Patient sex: F
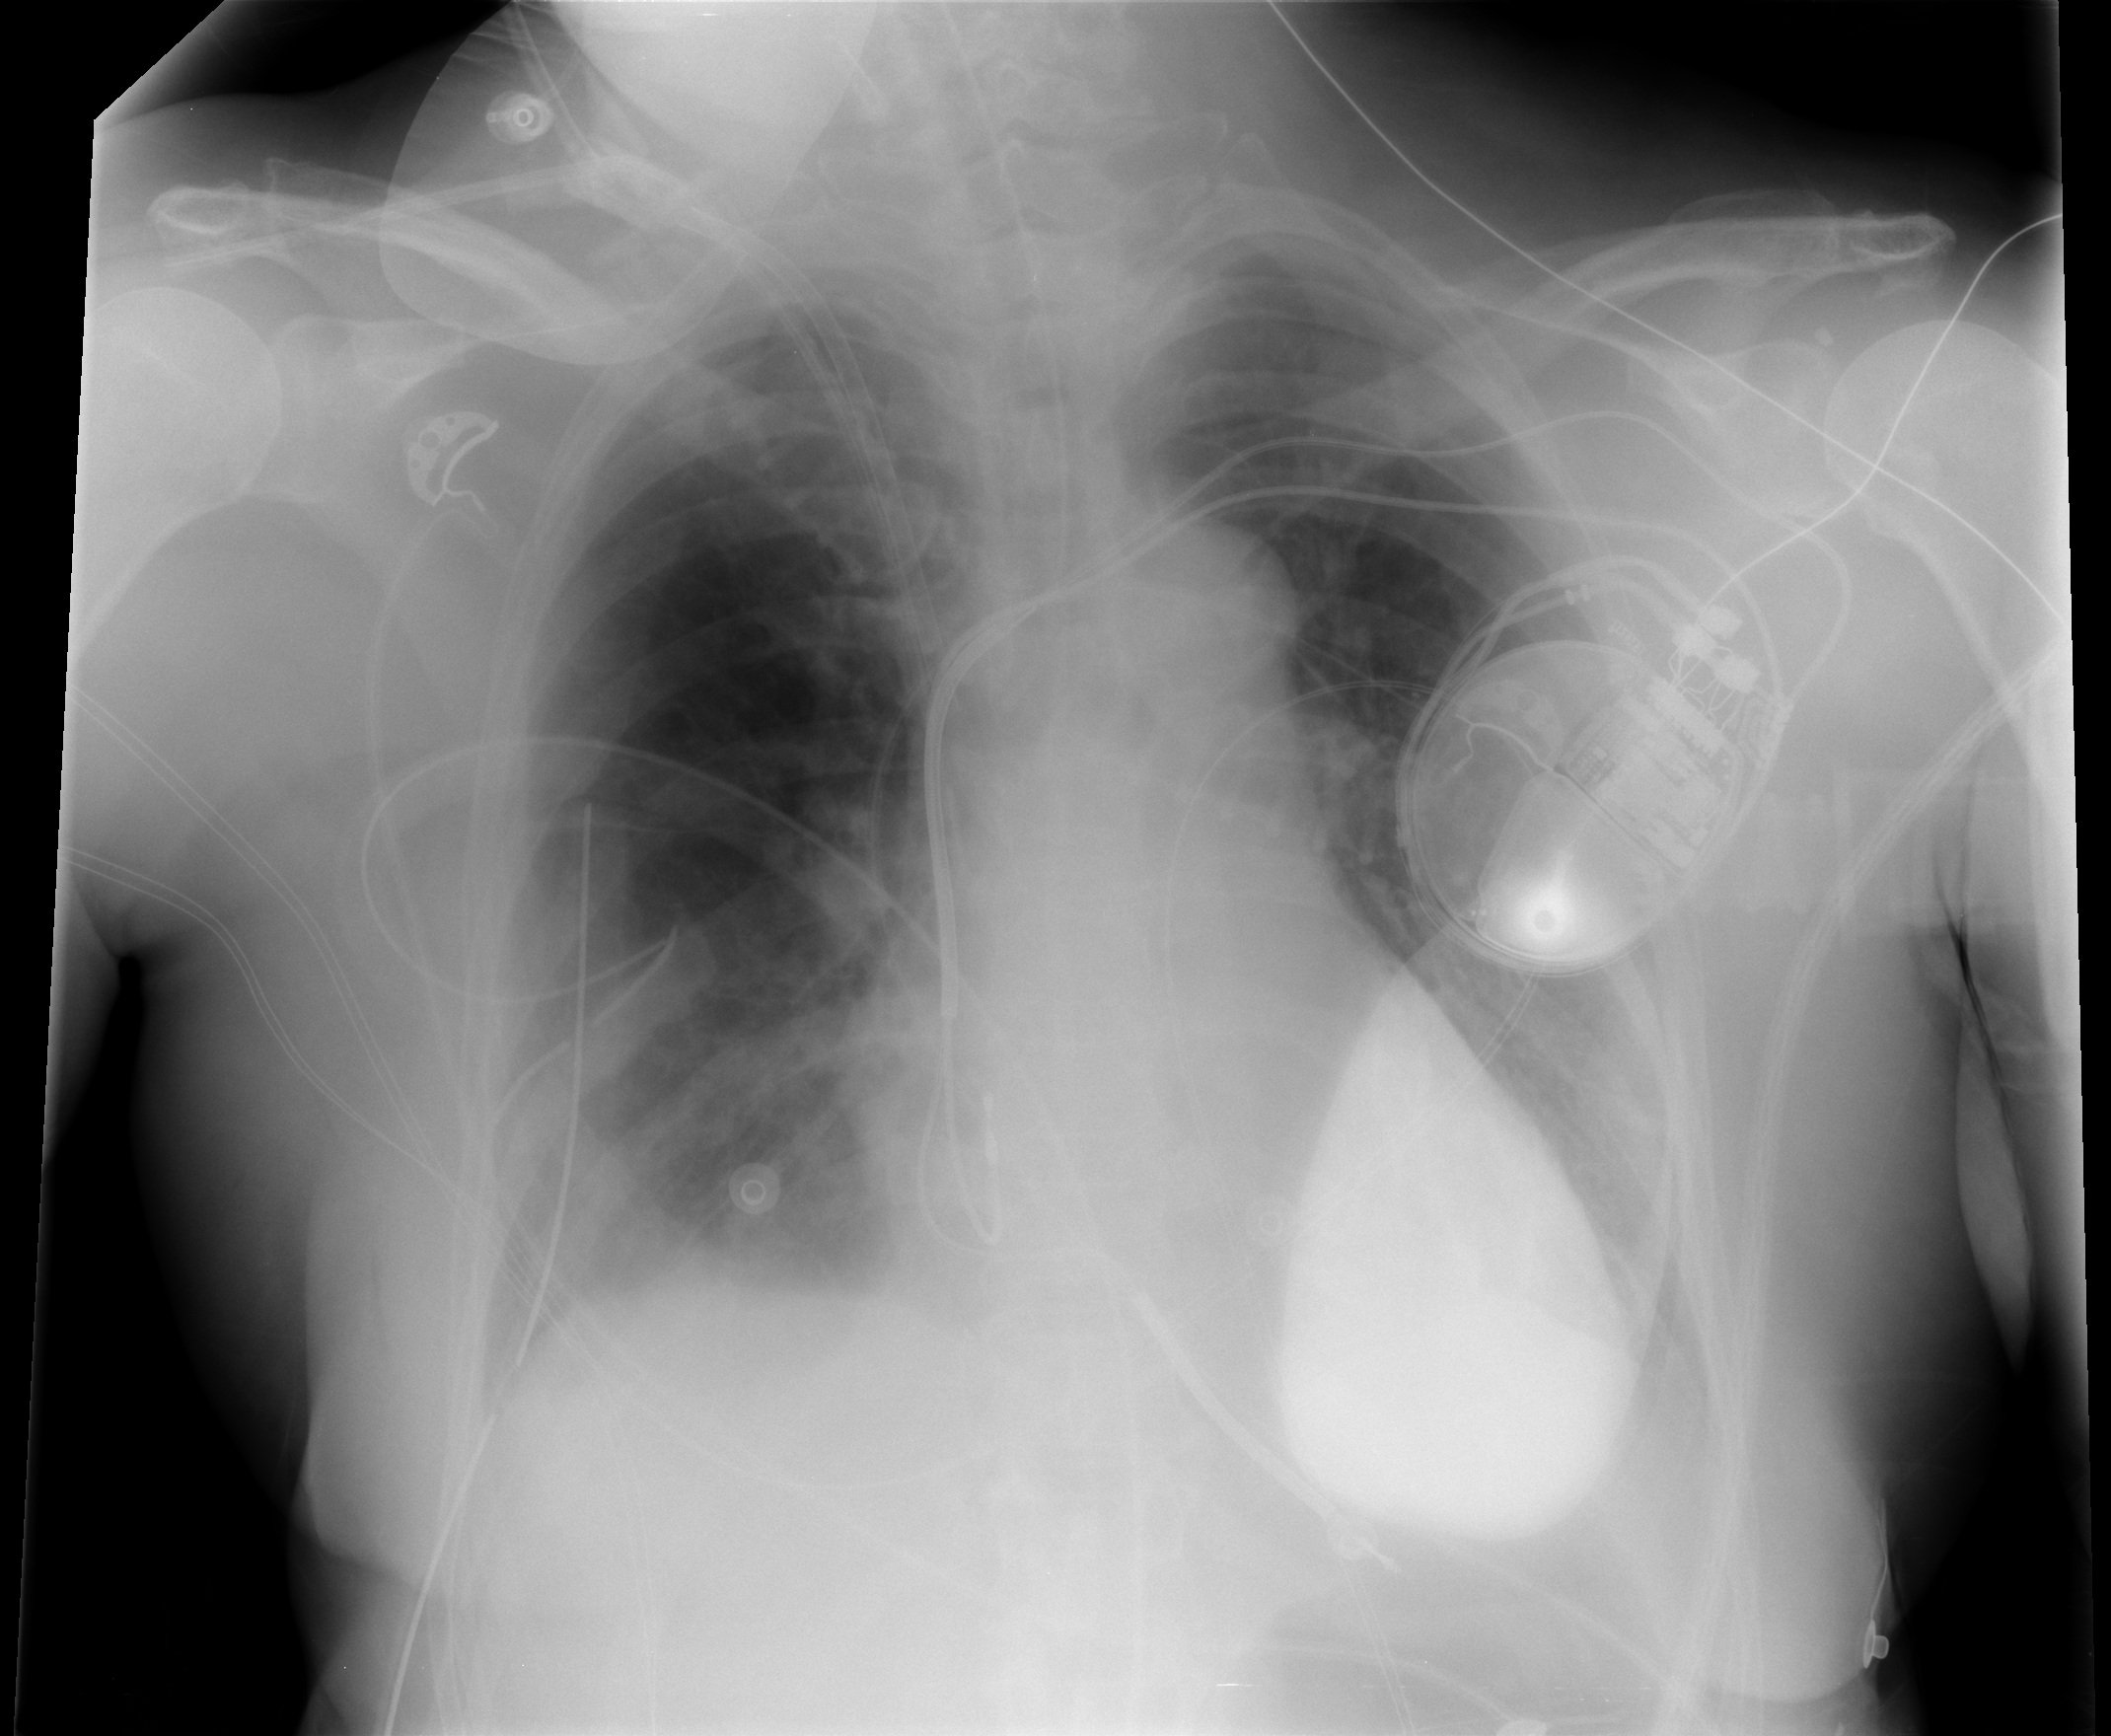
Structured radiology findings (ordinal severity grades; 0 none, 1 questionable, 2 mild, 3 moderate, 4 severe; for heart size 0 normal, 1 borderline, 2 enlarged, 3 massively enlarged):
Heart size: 0
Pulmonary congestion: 1
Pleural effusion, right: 0
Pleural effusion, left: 0
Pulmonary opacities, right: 2
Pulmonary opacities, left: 0
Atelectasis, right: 2
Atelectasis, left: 0